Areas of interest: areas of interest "Industrial"
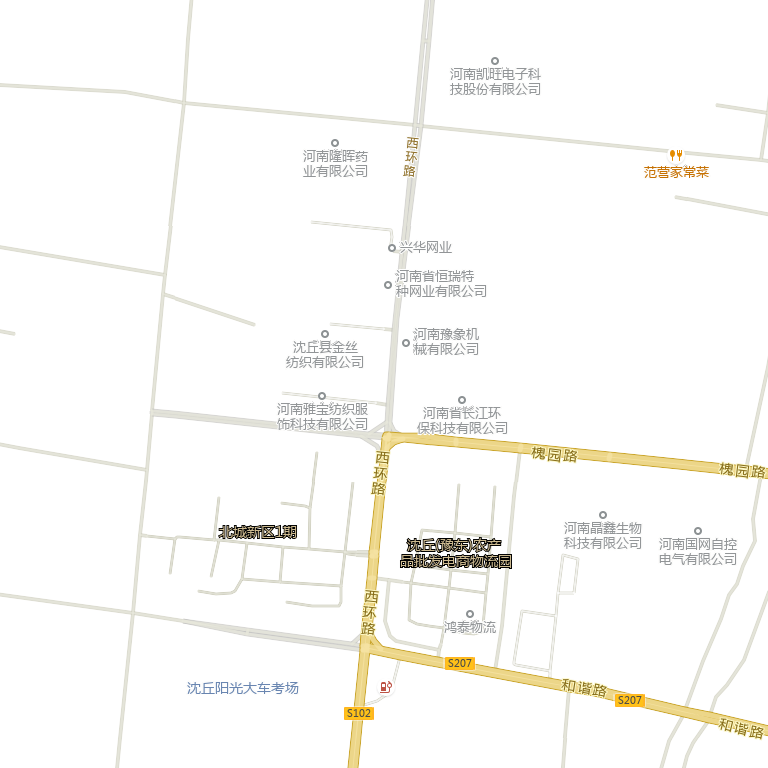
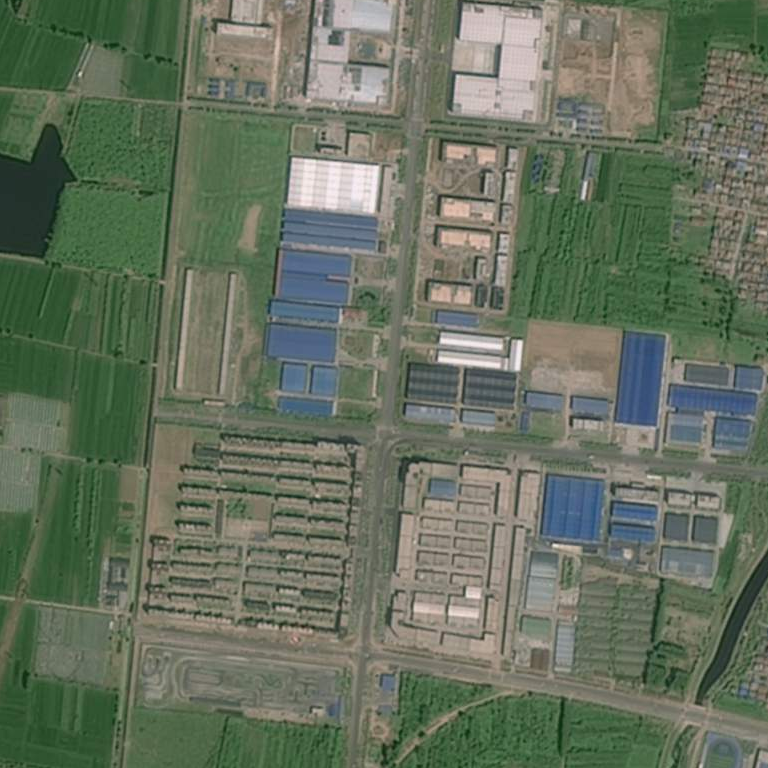